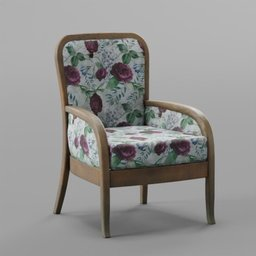
Label: furniture